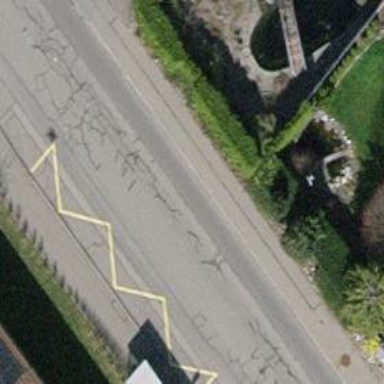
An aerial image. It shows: Public transport stop position.